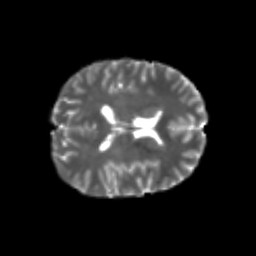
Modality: T2w
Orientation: axial
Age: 20
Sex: female
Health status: healthy
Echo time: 0.074 s